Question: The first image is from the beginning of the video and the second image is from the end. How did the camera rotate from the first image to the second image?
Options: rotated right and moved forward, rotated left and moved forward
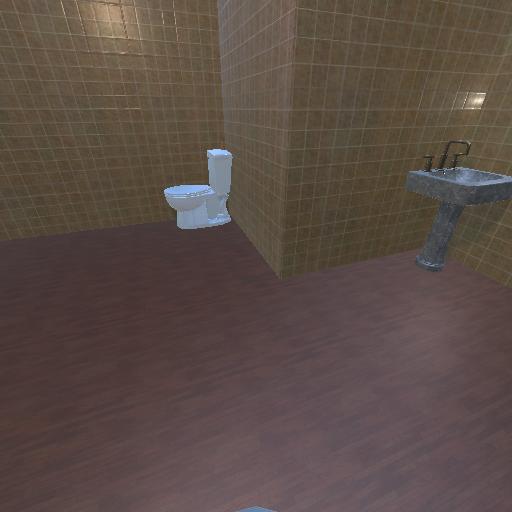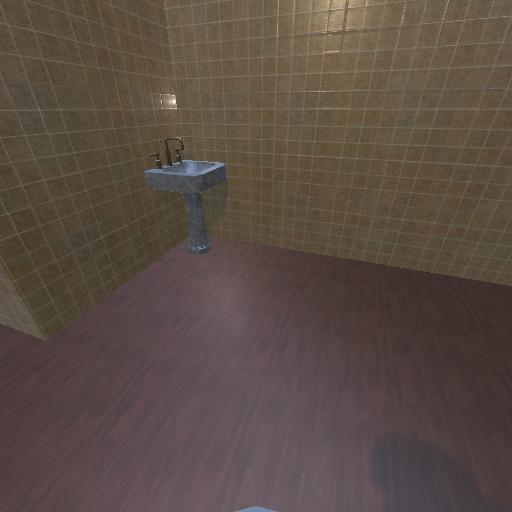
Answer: rotated right and moved forward